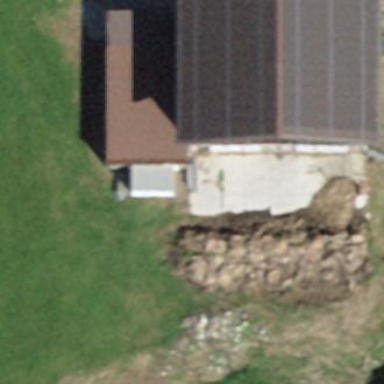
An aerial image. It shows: Hut.